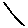
Label: line